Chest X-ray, AP view. Patient: 50 years old, sex M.
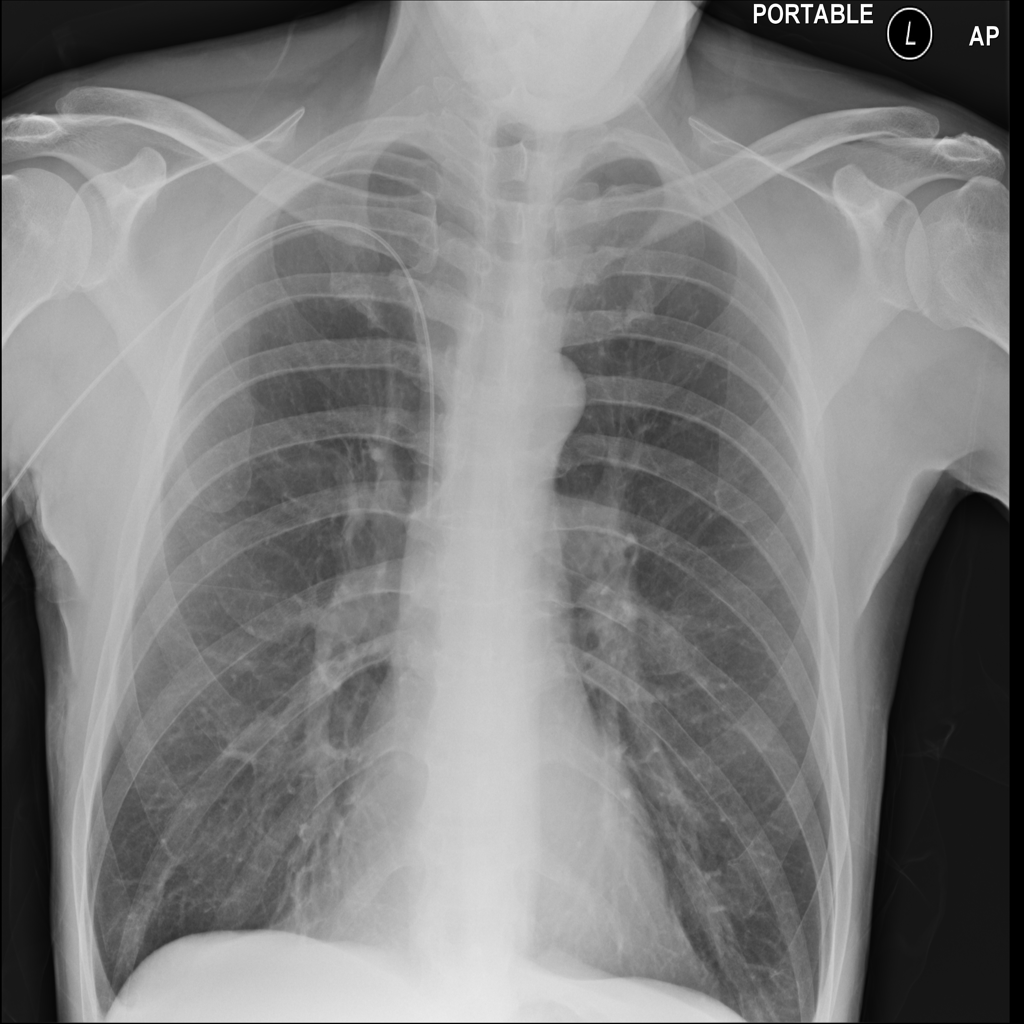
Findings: No Finding